Question: I'm a relatively new user of Google Earth Engine, although have some experience coding in R. I'm trying to merge several ee.FeatureCollections with identical property labels, as seen in a brief example using trees below.
I've first defined two Feature Collections (random points, just to illustrate the problem), setting two properties for each: a 'type' and a 'status' label with associated values.
'var trees = ee.FeatureCollection(ee.Geometry.Point([-122.22599, 37.17605])).set('type','Sycamore').set('status', 'dead');'
'var trees2 = ee.FeatureCollection(ee.Geometry.Point([-<PHONE>, 38.16578])).set('type','Aspen').set('status','alive');'
I then merge the two Feature Collections:
'var treesMerge = trees1.merge(trees2);'
However, when I print the merged collection, the properties associated with each Feature have not be carried over from the individual Feature Collections:
'print(trees1); print(trees2); print(treesMerge);'

Is there a way to merge Feature Collections that preserves these properties?
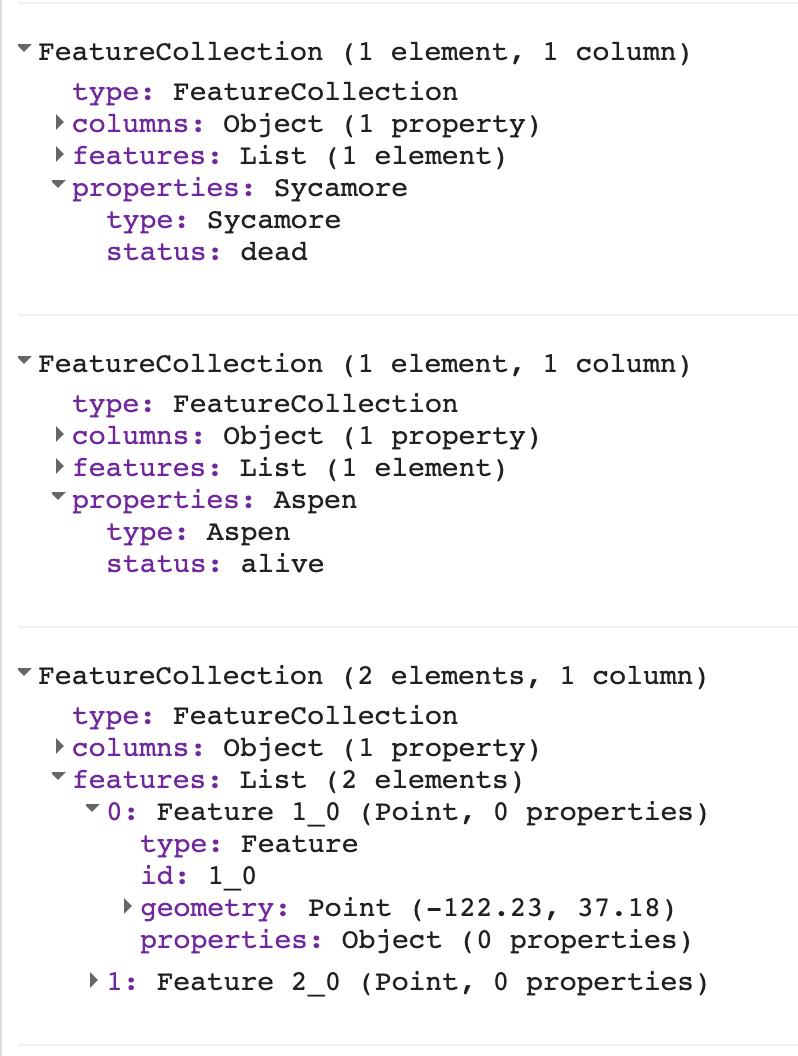
Answer: You wrote 'ee.FeatureCollection(...).set('type','Sycamore').set('status', 'dead')', which does not set properties on the individual features, but properties on the . '.merge()' doesn't preserve those properties, but it isn't a big deal that it doesn't since copying them would be easy if needed.
If you set properties , then '.merge()' will preserve them.
'''
var trees1 = ee.FeatureCollection([
ee.Feature(ee.Geometry.Point([-122.22599, 37.17605]))
.set('type', 'Sycamore')
.set('status', 'dead')
]);
var trees2 = ee.FeatureCollection([
// This is equivalent to using .set()
ee.Feature(
ee.Geometry.Point([-<PHONE>, 38.16578]),
{'type': 'Aspen', 'status': 'alive'}
)
]);
var treesMerge = trees1.merge(trees2);
print(trees1);
print(trees2);
print(treesMerge);
'''